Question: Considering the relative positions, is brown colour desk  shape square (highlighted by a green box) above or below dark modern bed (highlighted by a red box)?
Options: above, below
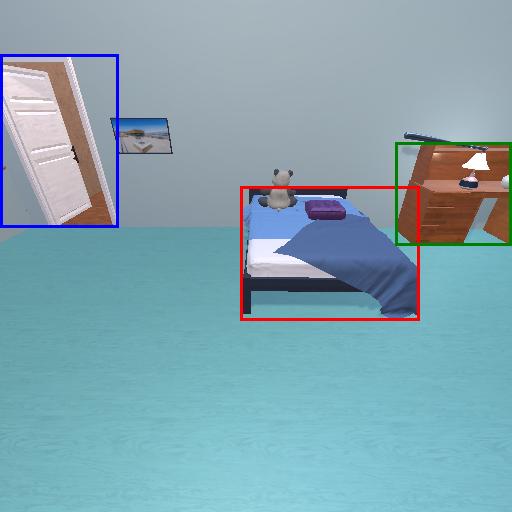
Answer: above